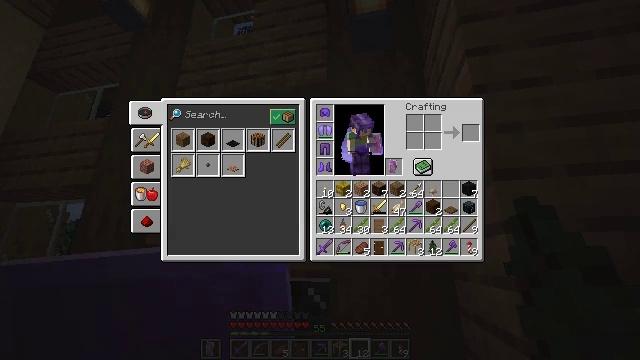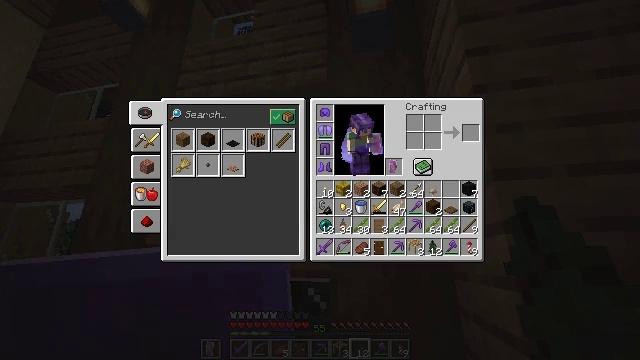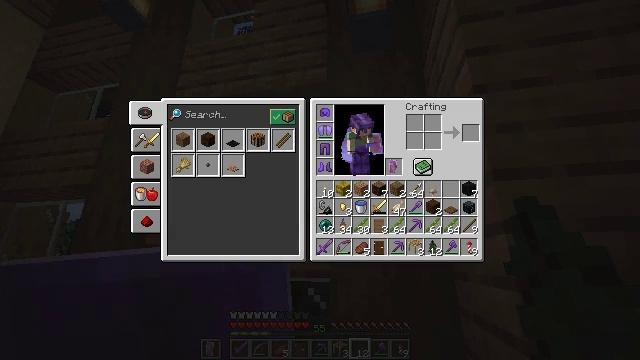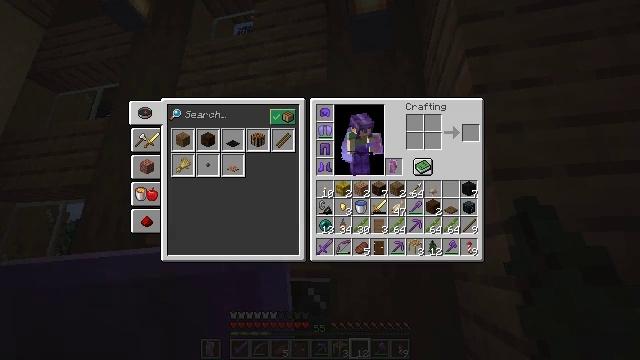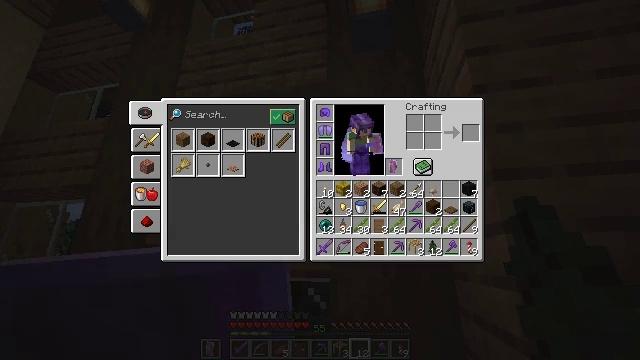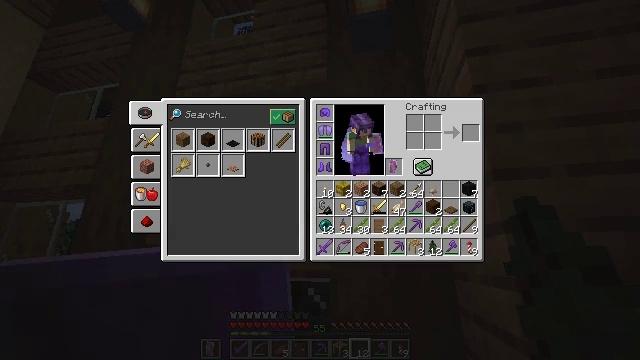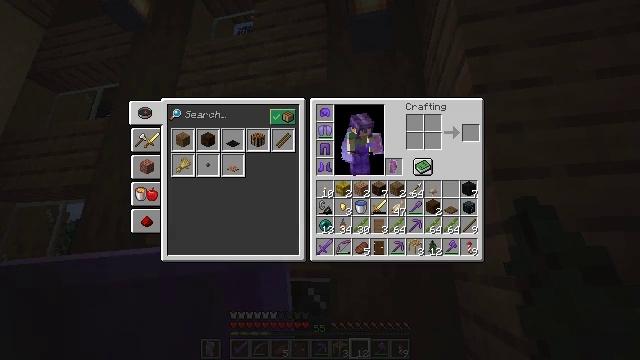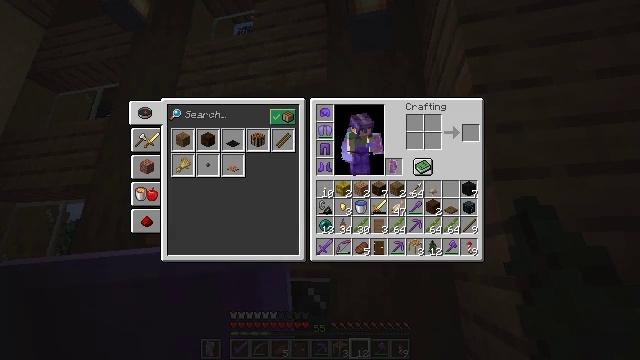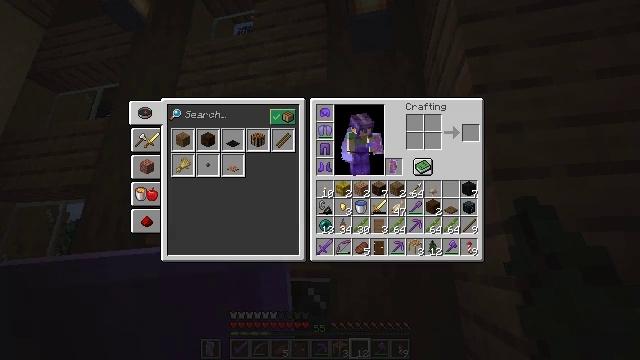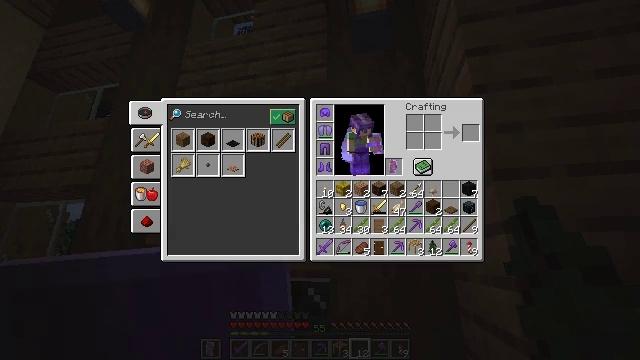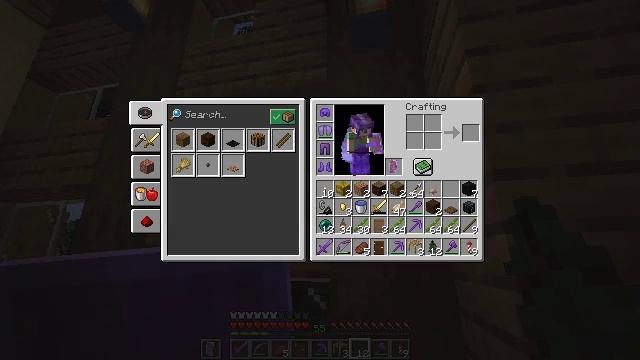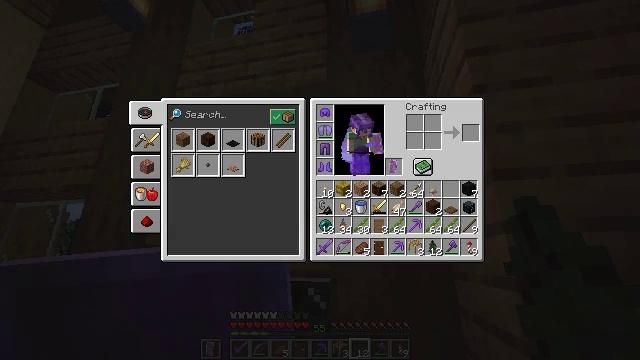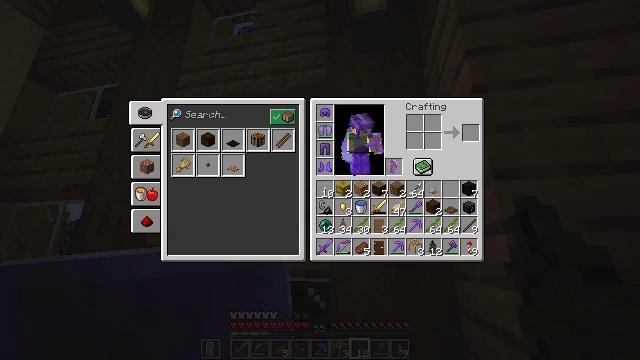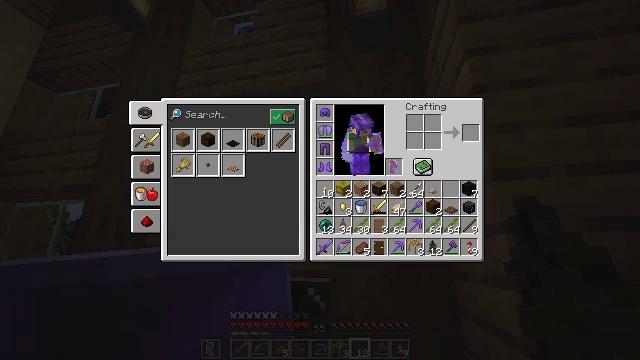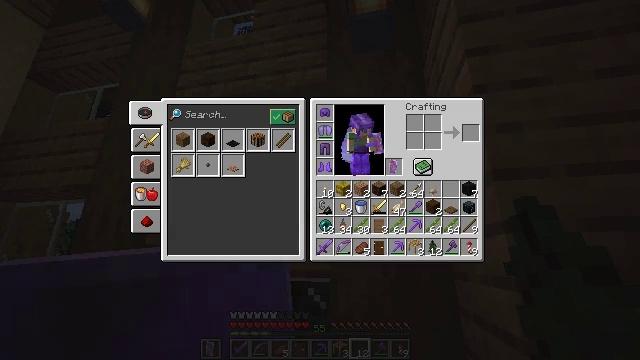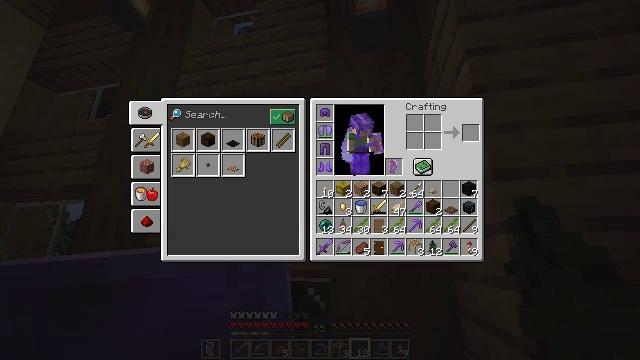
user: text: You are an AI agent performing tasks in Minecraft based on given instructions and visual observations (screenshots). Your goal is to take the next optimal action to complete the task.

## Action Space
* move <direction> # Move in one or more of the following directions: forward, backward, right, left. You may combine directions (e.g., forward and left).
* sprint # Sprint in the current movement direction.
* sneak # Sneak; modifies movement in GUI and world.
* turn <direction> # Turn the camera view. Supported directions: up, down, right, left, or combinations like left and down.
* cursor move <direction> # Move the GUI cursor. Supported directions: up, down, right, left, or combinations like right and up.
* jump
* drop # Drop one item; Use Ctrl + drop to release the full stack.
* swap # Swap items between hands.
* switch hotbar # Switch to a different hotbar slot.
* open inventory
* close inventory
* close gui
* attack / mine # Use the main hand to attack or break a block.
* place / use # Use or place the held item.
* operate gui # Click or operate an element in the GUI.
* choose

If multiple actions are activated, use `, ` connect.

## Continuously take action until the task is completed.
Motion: motion action
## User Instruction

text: Mine the brown shulker box.
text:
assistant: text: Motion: no_op
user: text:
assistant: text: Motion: no_op
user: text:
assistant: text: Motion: no_op
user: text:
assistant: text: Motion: no_op
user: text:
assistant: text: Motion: no_op
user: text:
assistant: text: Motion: no_op
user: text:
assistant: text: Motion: no_op
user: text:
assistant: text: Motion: no_op
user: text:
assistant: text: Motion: no_op
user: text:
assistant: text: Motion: no_op
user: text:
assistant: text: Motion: no_op
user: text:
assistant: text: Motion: no_op
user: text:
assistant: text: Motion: no_op
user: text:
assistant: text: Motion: no_op
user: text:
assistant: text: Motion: no_op
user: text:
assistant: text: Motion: no_op
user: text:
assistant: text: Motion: no_op
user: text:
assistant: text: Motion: no_op
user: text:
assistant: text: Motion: no_op
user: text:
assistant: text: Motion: no_op
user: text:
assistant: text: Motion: no_op
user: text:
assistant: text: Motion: no_op
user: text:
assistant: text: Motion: no_op
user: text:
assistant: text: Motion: no_op
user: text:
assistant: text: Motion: no_op
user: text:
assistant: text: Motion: no_op
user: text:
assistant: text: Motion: no_op
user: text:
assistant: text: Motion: no_op
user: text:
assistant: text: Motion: no_op
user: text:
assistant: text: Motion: no_op